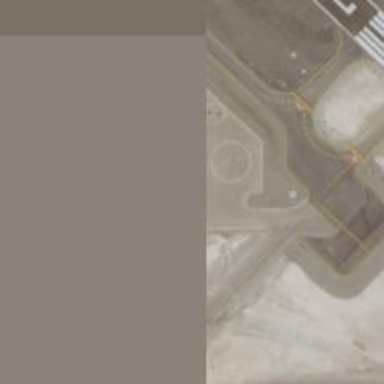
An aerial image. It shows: Image of taxiway at airport.